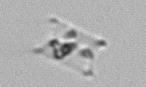
Label: Eucampia